Aerial crown-view tile of a tropical tree (Barro Colorado Island, Panama), acquired 20250317:
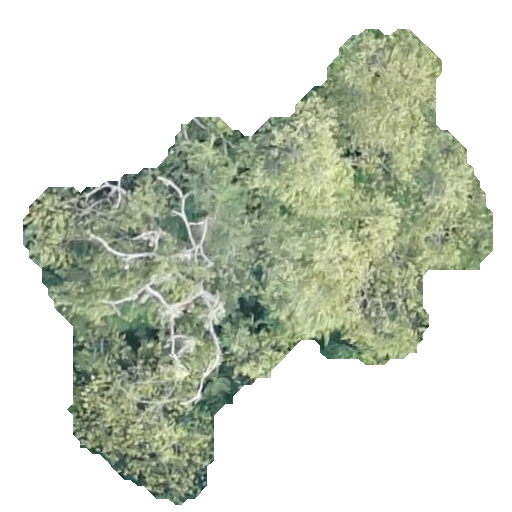
Species: Guazuma ulmifolia
GBIF accepted scientific name: Guazuma ulmifolia
Crown area: 173.62 m²